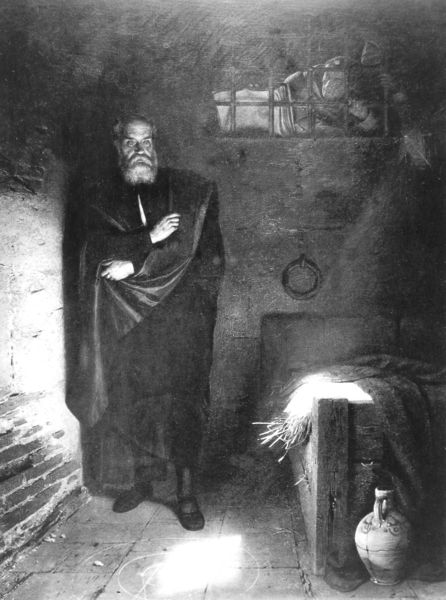
Titel: Galileo Galilei im Kerker/Eppur si muove
Künstler: Karl Theodor von Piloty
Standort: ohne Standort
Institution: (zerstört)
Schlagwörter: dunkel, feuer, gemälde, mann, schatten, umhang, weiß, fenster, grau, holz, licht, schwarz, stroh, zeichnung, zimmer, blick, malerei, alt, bart, wand, augen, bärtig, gesicht, mensch, stein, vollbart, bild, bildnis, herr, hände, portrait, porträt, gitter, sonne, boden, fransen, gewand, kutte, mantel, decke, kontrast, kamin, kanne, keramik, krug, vase, ecke, schuhe, heu, mauer, ziegel, grafik, angst, treppe, finster, bett, schlafzimmer, stube, stufe, kammer, edel, schick, ring, foto, wände, keller, gewölbe, lichtstrahl, sonnenstrahl, alter, schwarz-weiß, fliesen, gefangen, greifen, faust, schrecken, strahl, halbglatze, ganzfigur, gemäuer, liege, ziegelwand, gefängnis, gitterstäbe, kerker, zelle, mauern, karg, mönch, licht und schatten, leigend, alleine, deck, steinboden, gefangener, petrus, verrückt, lager, eremit, spannung, eisenring, hieronymus, nachbar, paulus, grusel, holzbett, rücken zur wand, verlies, verängstigt, zeichnu, diabolisch, pritsche, eingesperrt, simmer, zellennachbar, bartträger, fenstet, mantel mann, gutter#